Field crop: tomato
Growth stage: 1
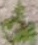
Species: portulaca